Interaction volume radius: 5 \u00c5
Interaction volume height: 15 \u00c5
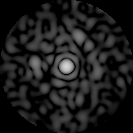
Disorder parameter: 0.824